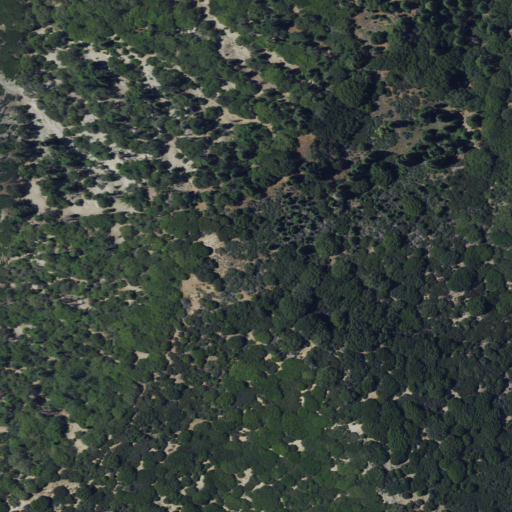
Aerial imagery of mountain in California named Kitching Peak containing evergreen forest, mixed forest, and shrub